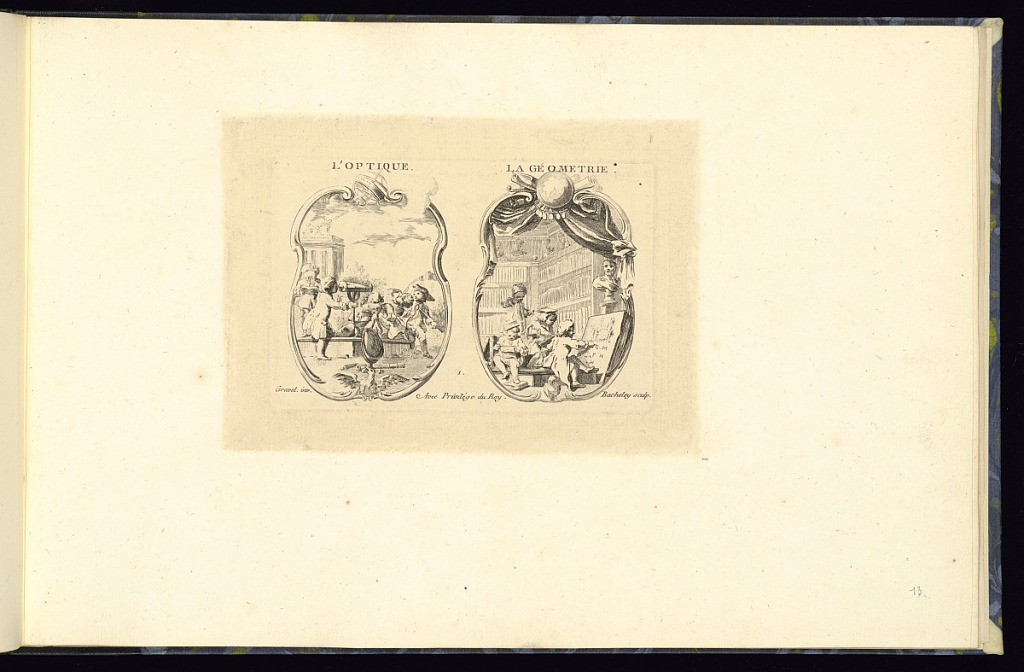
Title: L’OPTIQUE / LA GÉOMETRIE
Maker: Jacques Bacheley, French, 1712 – 1781
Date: mid- 18th–late 18th century
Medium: etching on paper
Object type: Print
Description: First plate from a series of fifteen depicting children and the sciences, framed within decorative rococo cartouches, two per plate, side-by-side. The series is incomplete here. The left-hand scene shows a group of boys within a landscape with a building in the background, looking through a telescope, with other instruments associated with optics. The top of the cartouche is decorated with a globe and the bottom, with a bird. The right-hand scene shows an interior with bookshelves and portrait busts, with a group of boys studying. The top of the cartouche is decorated with a globe, scrolls of paper and a curtain, the bottom, with a bird. The titles are lettered above each cartouche, the plate is signed and numbered.